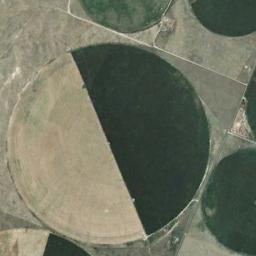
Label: circular_farmland